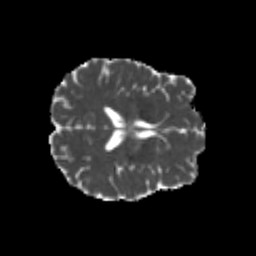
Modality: MD
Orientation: axial
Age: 24
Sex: male
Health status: healthy
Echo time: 0.074 s